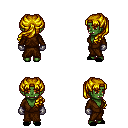
a pixel art fantasy rpg character, female body template, orc, green skin, brown robe, metal pants, blonde princess hairstyle, metal gloves, black slippers, four views (front, back, left, right), 2x2 character sprite sheet, small pixel art, hard edges, no anti-aliasing